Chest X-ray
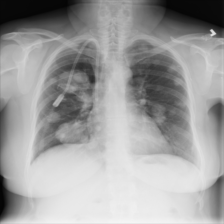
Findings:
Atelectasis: negative
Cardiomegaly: negative
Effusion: negative
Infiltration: negative
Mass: negative
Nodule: positive
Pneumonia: negative
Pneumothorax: negative
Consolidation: negative
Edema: negative
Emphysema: negative
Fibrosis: negative
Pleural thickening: negative
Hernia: negative